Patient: sex M, age 46
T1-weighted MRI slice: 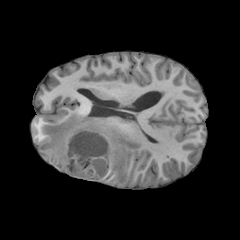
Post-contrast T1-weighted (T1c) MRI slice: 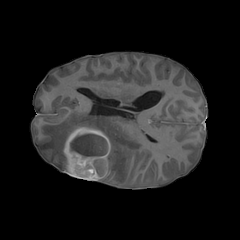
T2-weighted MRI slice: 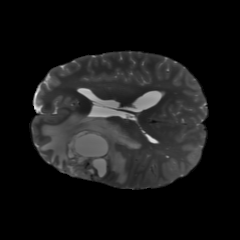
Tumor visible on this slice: yes
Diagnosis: Glioblastoma, IDH-wildtype
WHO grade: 4